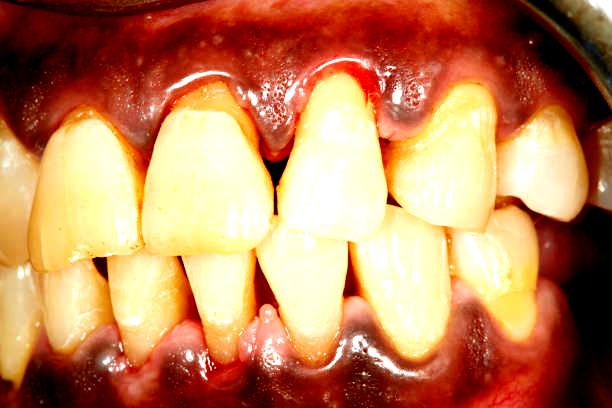
Condition: Gingivitis